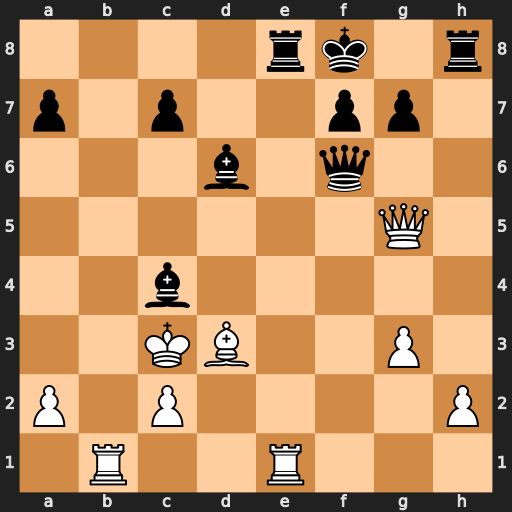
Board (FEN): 4rk1r/p1p2pp1/3b1q2/6Q1/2b5/2KB2P1/P1P4P/1R2R3
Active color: w
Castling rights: -
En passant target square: -
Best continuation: Qxf6 gxf6 Rxe8+ Kxe8 Rb8+ Ke7 Rxh8